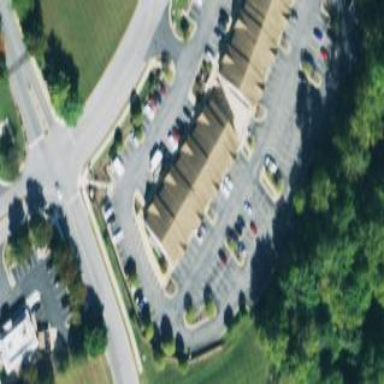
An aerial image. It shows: Office building with gabled roof.